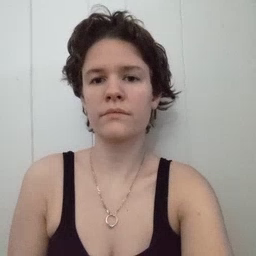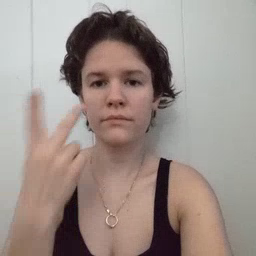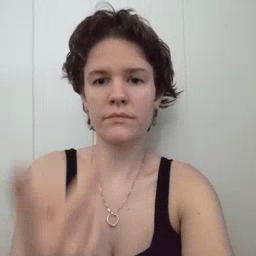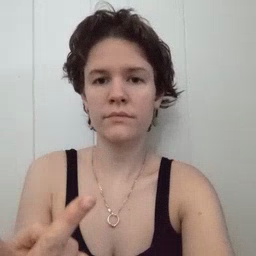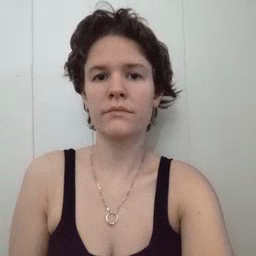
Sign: see